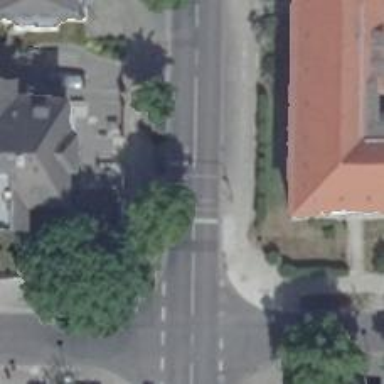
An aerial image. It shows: Road with traffic signals at the crossing.